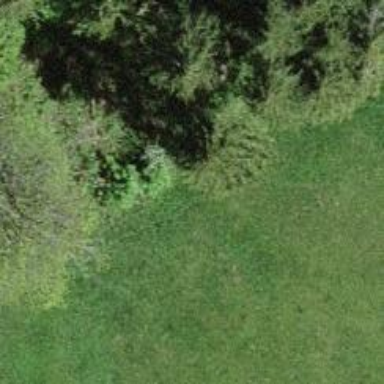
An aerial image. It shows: Grassy path.